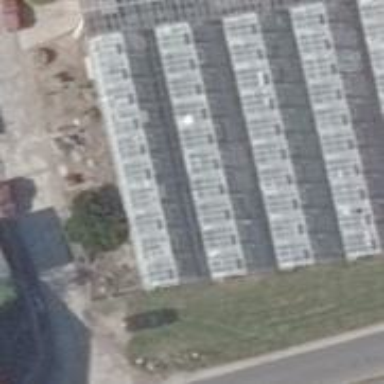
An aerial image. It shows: Greenhouse.